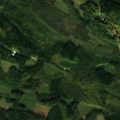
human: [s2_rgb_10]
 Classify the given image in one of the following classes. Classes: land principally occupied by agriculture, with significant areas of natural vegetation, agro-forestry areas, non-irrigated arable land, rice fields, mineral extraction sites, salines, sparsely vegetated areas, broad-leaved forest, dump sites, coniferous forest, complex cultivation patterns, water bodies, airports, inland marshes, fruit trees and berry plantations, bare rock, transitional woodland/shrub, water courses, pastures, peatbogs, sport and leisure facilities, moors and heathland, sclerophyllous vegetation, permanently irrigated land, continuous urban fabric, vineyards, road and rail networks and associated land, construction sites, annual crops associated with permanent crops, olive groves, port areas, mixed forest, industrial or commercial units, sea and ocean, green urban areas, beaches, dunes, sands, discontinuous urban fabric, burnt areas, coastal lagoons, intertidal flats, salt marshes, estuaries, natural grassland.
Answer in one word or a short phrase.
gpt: coniferous forest, mixed forest, transitional woodland/shrub